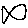
Label: fish